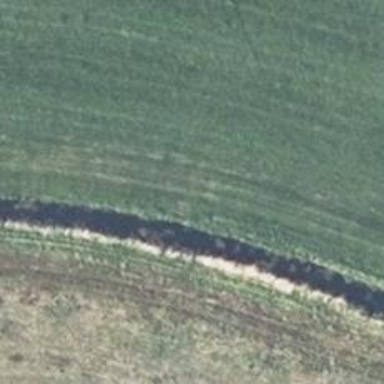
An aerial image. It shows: Sandy track with grade4 tracktype.